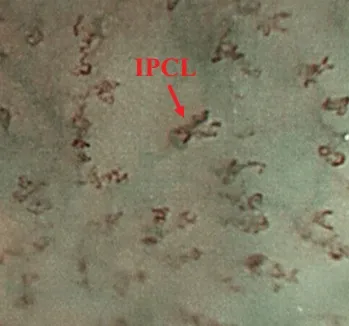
Preoperative endoscopic findings. (C) demonstrates the intraepithelial papillary capillary loop (IPCL) typical of esophageal tumors under magnifying endoscopy (100x).
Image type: medical_photograph (skin_photograph)